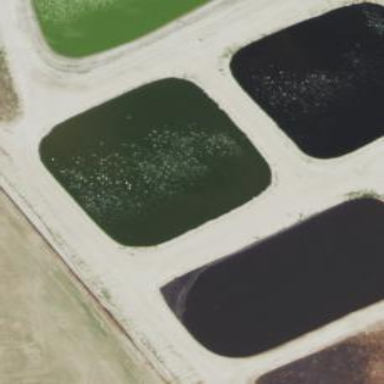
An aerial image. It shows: Reservoir used for sewage.